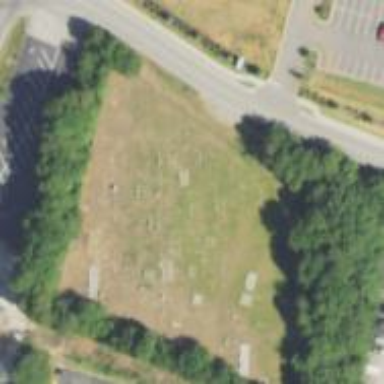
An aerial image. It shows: Graveyard.